Question: Hello I have a relative layout with other views and included layout. Following is what I have:
'''
<?xml version="1.0" encoding="utf-8"?>
<RelativeLayout xmlns:android="http://schemas.android.com/apk/res/android"
android:layout_width="fill_parent"
android:layout_height="fill_parent"
android:background="@drawable/ihealthfirst"
android:orientation="vertical" >
<LinearLayout
android:id="@+id/l1"
android:layout_width="fill_parent"
android:layout_height="wrap_content"
android:layout_alignParentTop="true"
android:gravity="center_horizontal" >
<include layout="@layout/tabsfordiseases" />
</LinearLayout>
<TextView
android:id="@+id/tvDiseaseDescription"
style="@style/DescriptionHeader"
android:layout_width="wrap_content"
android:layout_height="wrap_content"
android:layout_alignParentLeft="true"
android:layout_alignParentRight="true"
android:layout_below="@+id/l1"
android:layout_marginTop="28dp"
android:drawableLeft="@drawable/note16"
android:textStyle="bold" />
<ScrollView
android:id="@+id/scrollView1"
android:layout_width="wrap_content"
android:layout_height="wrap_content"
android:layout_above="@+id/lvDisease"
android:layout_marginLeft="36dp"
android:layout_toRightOf="@+id/tvDiseaseDescriptionContainer" >
<TextView
android:id="@+id/tvDiseaseDescriptionContainer"
android:layout_width="wrap_content"
android:layout_height="wrap_content"
android:layout_alignParentLeft="true"
android:layout_below="@+id/tvDiseaseDescription"
android:layout_gravity="center_horizontal|right"
android:layout_marginLeft="15dp" />
</ScrollView>
<ListView
android:id="@+id/lvDisease"
android:layout_width="match_parent"
android:layout_height="wrap_content"
android:layout_below="@+id/tvDiseaseDescription"
android:layout_marginBottom="65dp"
android:layout_marginLeft="15dp"
android:layout_marginRight="15dp" >
</ListView>
<LinearLayout
android:id="@+id/l2"
android:layout_width="fill_parent"
android:layout_height="wrap_content"
android:layout_alignParentBottom="true"
android:gravity="center_horizontal" >
<include layout="@layout/zooming_controls" />
</LinearLayout>
</RelativeLayout>
'''
FYI, see this:
This is what's happening to my layout. The textview should be below the Disease Description
and when the user clicks on the button tabs above, it should display the listview and other textview. in the included layout you see the zoom controls I have. When the user would zoom in the text, the scrollbars should be visible, not permitting it to go beyond the included layout. and the textview should be below the Disease Description. How can I do this? Thanks.
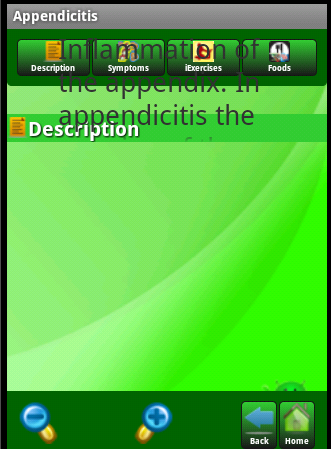
Answer: Try this..
'''
<ScrollView
android:id="@+id/scrollView1"
android:layout_width="wrap_content"
android:layout_height="wrap_content"
android:layout_below="@+id/tvDiseaseDescription"
android:layout_marginLeft="36dp"
android:layout_toRightOf="@+id/tvDiseaseDescriptionContainer" >
<TextView
android:id="@+id/tvDiseaseDescriptionContainer"
android:layout_width="wrap_content"
android:layout_height="wrap_content"
android:layout_alignParentLeft="true"
android:layout_below="@+id/tvDiseaseDescription"
android:layout_gravity="center_horizontal|right"
android:layout_marginLeft="15dp" />
'''
=======other views=====